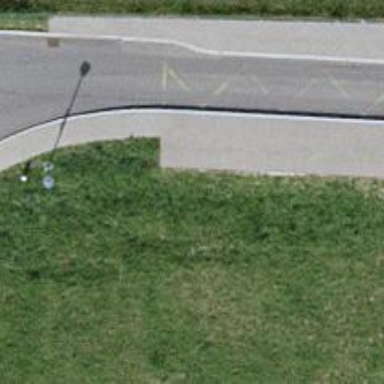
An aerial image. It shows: Bus stop along the road.